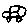
Label: car